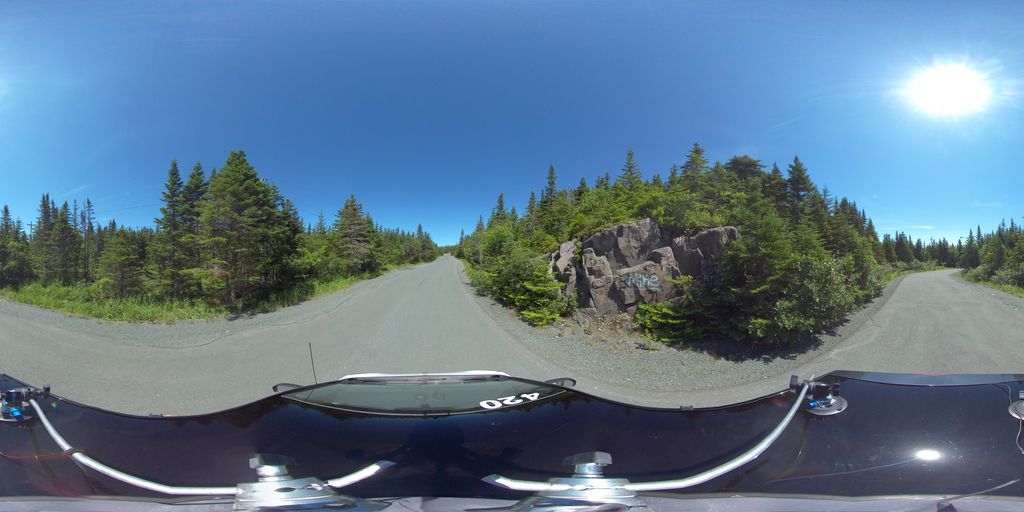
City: st_johns